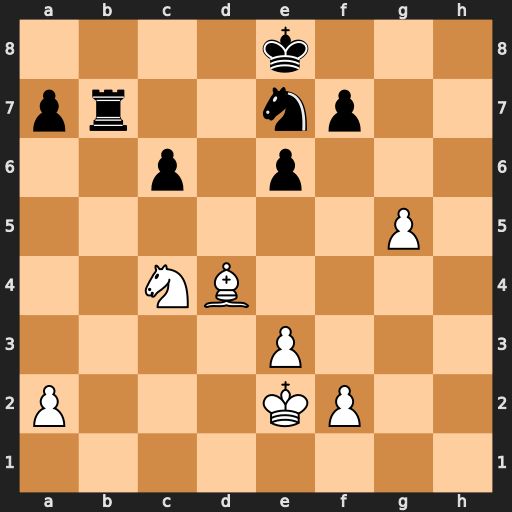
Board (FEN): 4k3/pr2np2/2p1p3/6P1/2NB4/4P3/P3KP2/8
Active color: w
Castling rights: -
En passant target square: -
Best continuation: Nd6+ Kd7 Nxb7